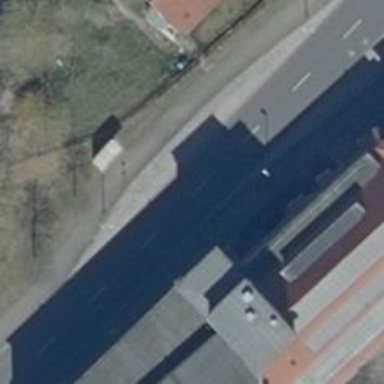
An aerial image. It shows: Public transport stop position.